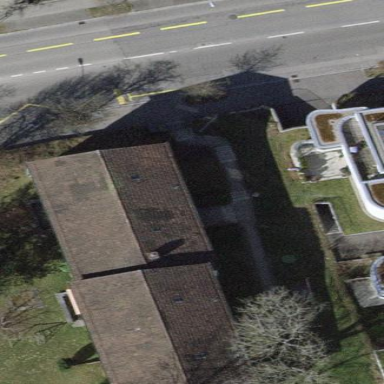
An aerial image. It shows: Building with pitched roof.